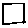
Label: square